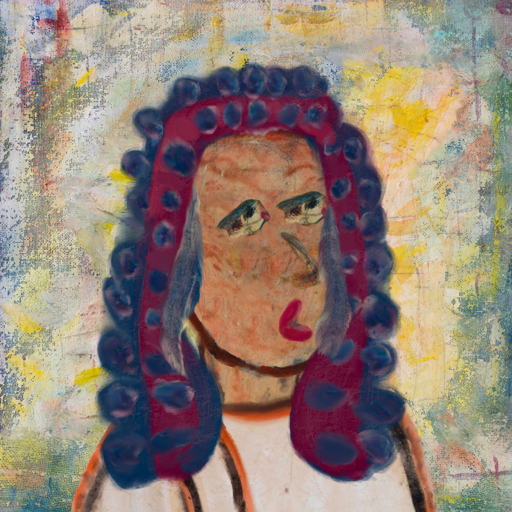
Background: Irani, Head And Neck Side: Orphan, Face Side: Pipe, Bust: Roy_Bahadur, Hair Side: Hill_Girl, Head Accessory: Blank, Second Necklace: Blank, Necklace: Blank, Baby: Blank